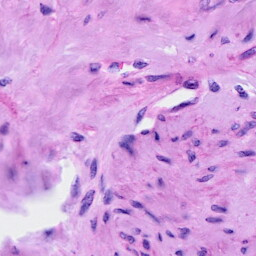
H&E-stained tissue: Cervix